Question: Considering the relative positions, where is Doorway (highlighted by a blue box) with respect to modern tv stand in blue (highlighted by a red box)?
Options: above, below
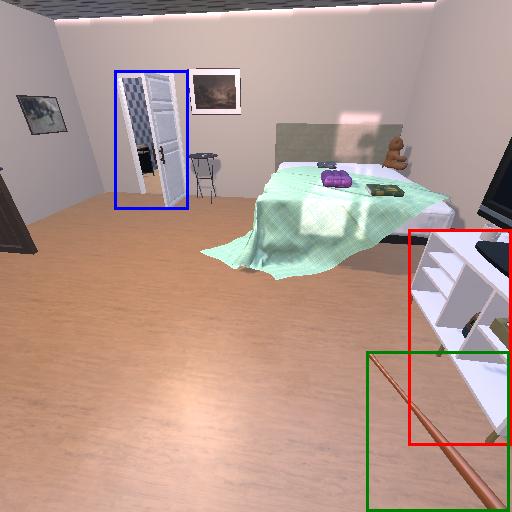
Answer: above